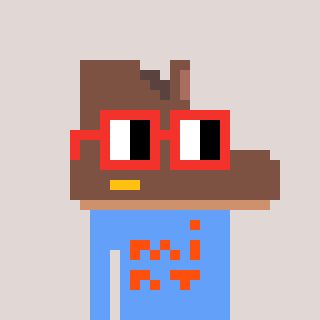
a pixel art character with square red glasses, a boot-shaped head and a blue-colored body on a warm background